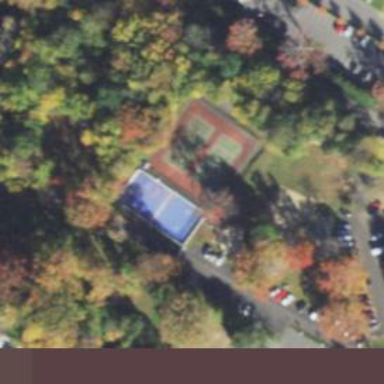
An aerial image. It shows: Tennis court on the leisure land pitch.